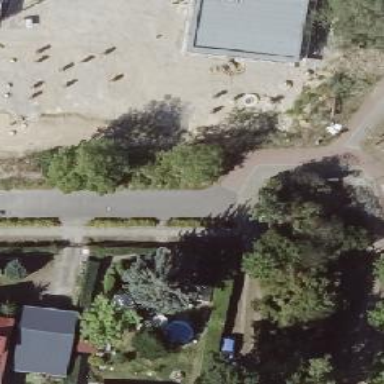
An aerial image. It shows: Footway.